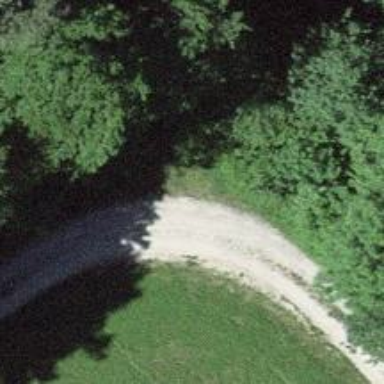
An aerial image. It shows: Track road with grade3 tracktype.